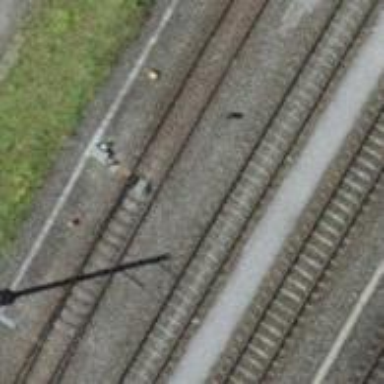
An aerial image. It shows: Railway switch.